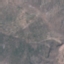
Land use / land cover class: HerbaceousVegetation